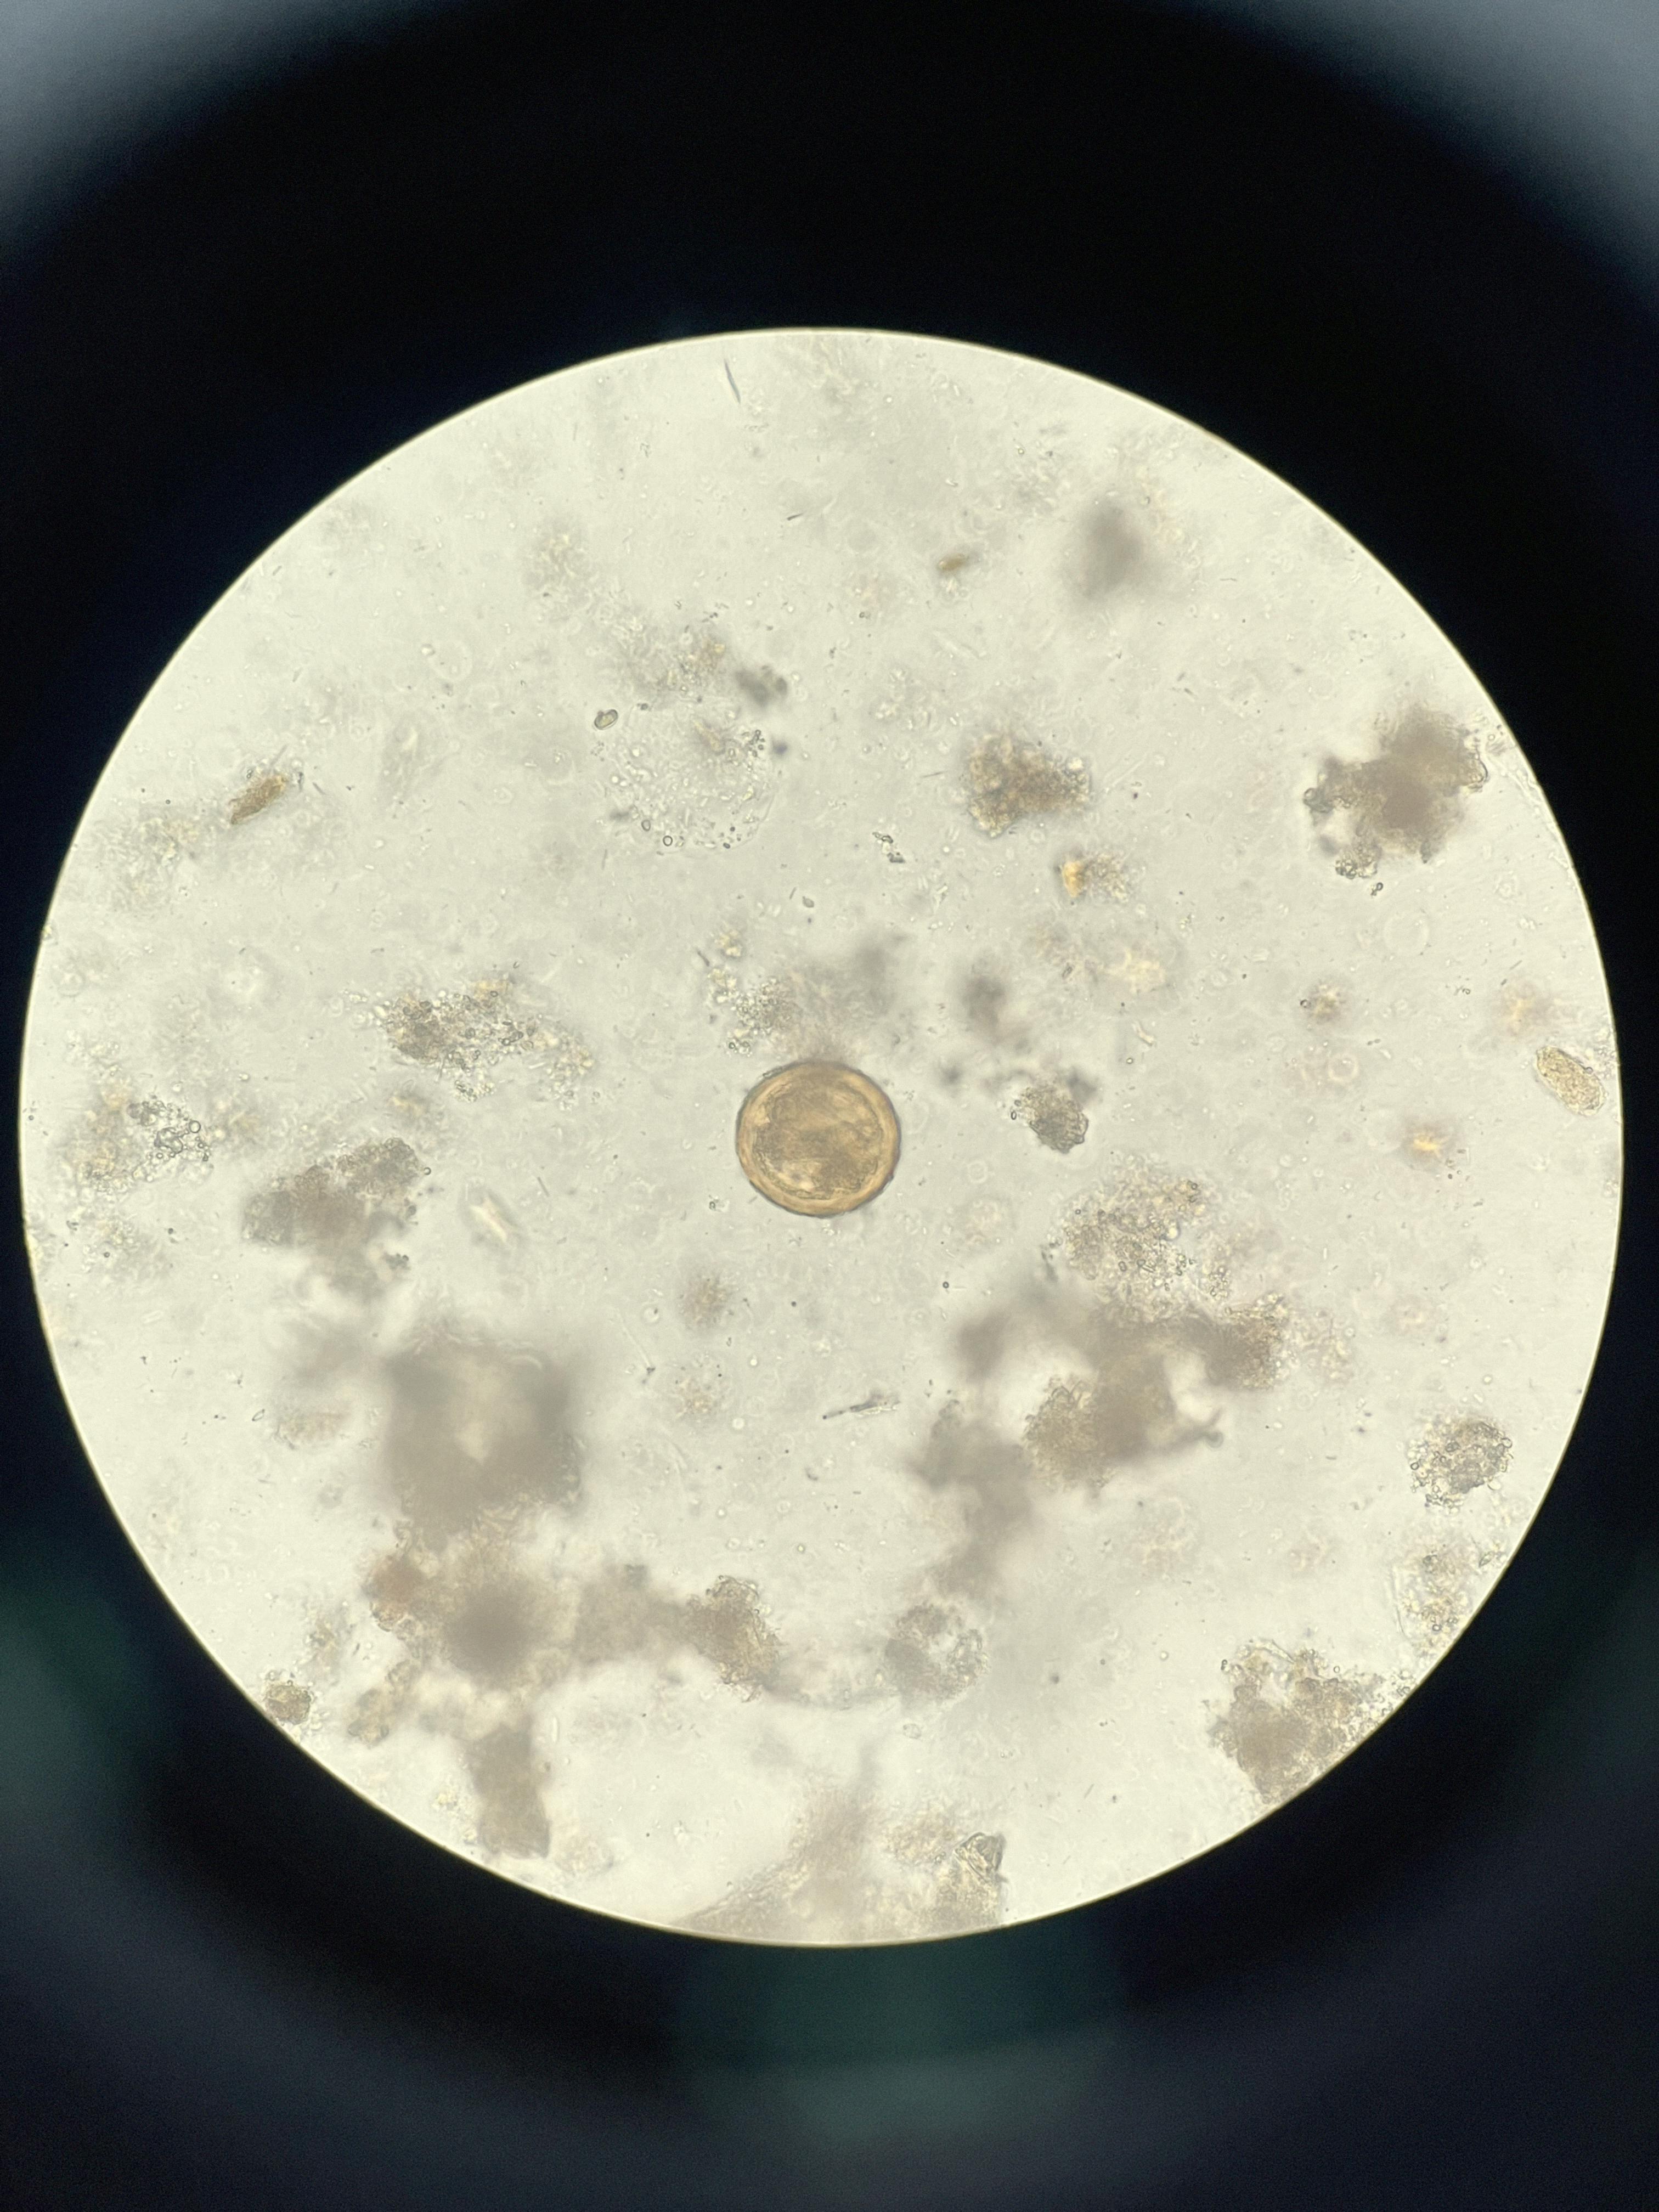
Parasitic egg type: Ascaris lumbricoides